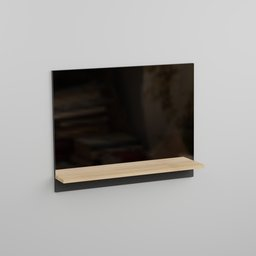
Label: furniture